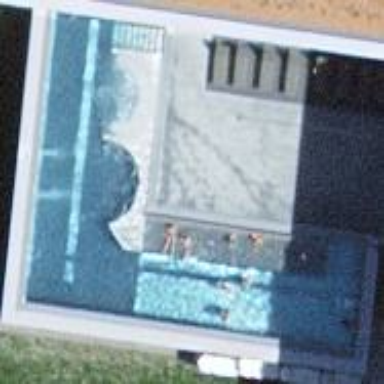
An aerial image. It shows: Outdoor swimming pool in leisure land area.